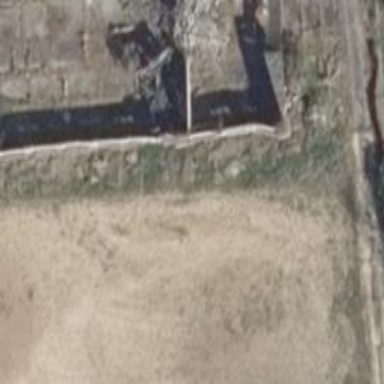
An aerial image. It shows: Ruins of building.